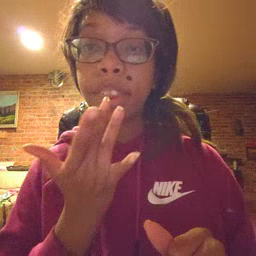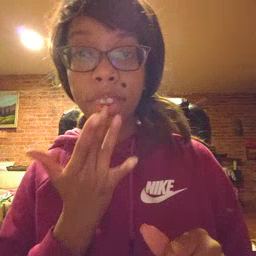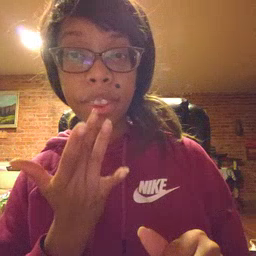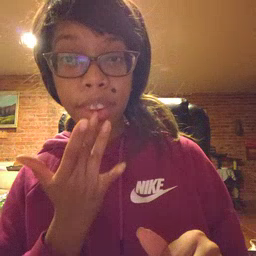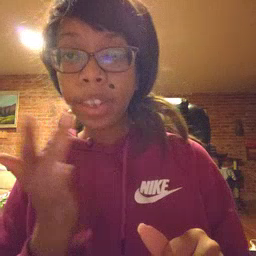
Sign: taste